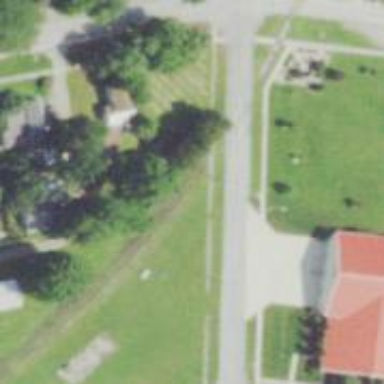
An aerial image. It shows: Railway crossing.